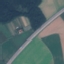
Land use / land cover: Highway